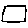
Label: square